Aerial crown-view tile of a tropical tree (Barro Colorado Island, Panama), acquired 20250818:
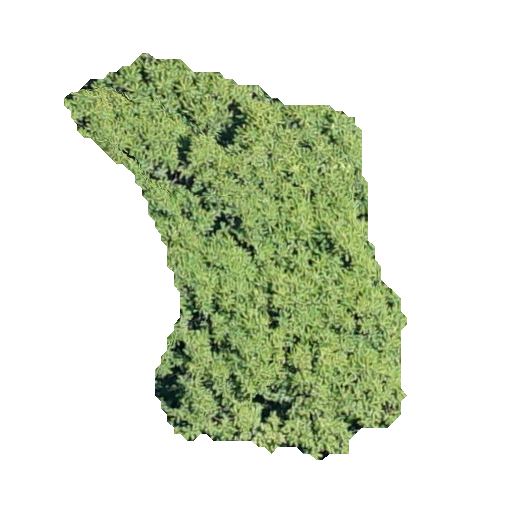
Species: Spondias mombin
GBIF accepted scientific name: Spondias mombin
Crown area: 120.114 m²